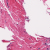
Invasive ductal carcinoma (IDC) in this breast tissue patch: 0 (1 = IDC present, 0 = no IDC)